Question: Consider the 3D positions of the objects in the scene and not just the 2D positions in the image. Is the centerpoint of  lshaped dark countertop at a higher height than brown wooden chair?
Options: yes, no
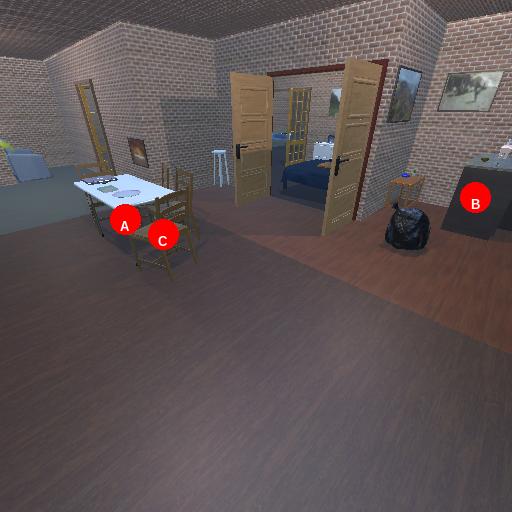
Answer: yes